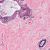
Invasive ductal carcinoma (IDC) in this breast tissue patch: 0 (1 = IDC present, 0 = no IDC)